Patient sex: F
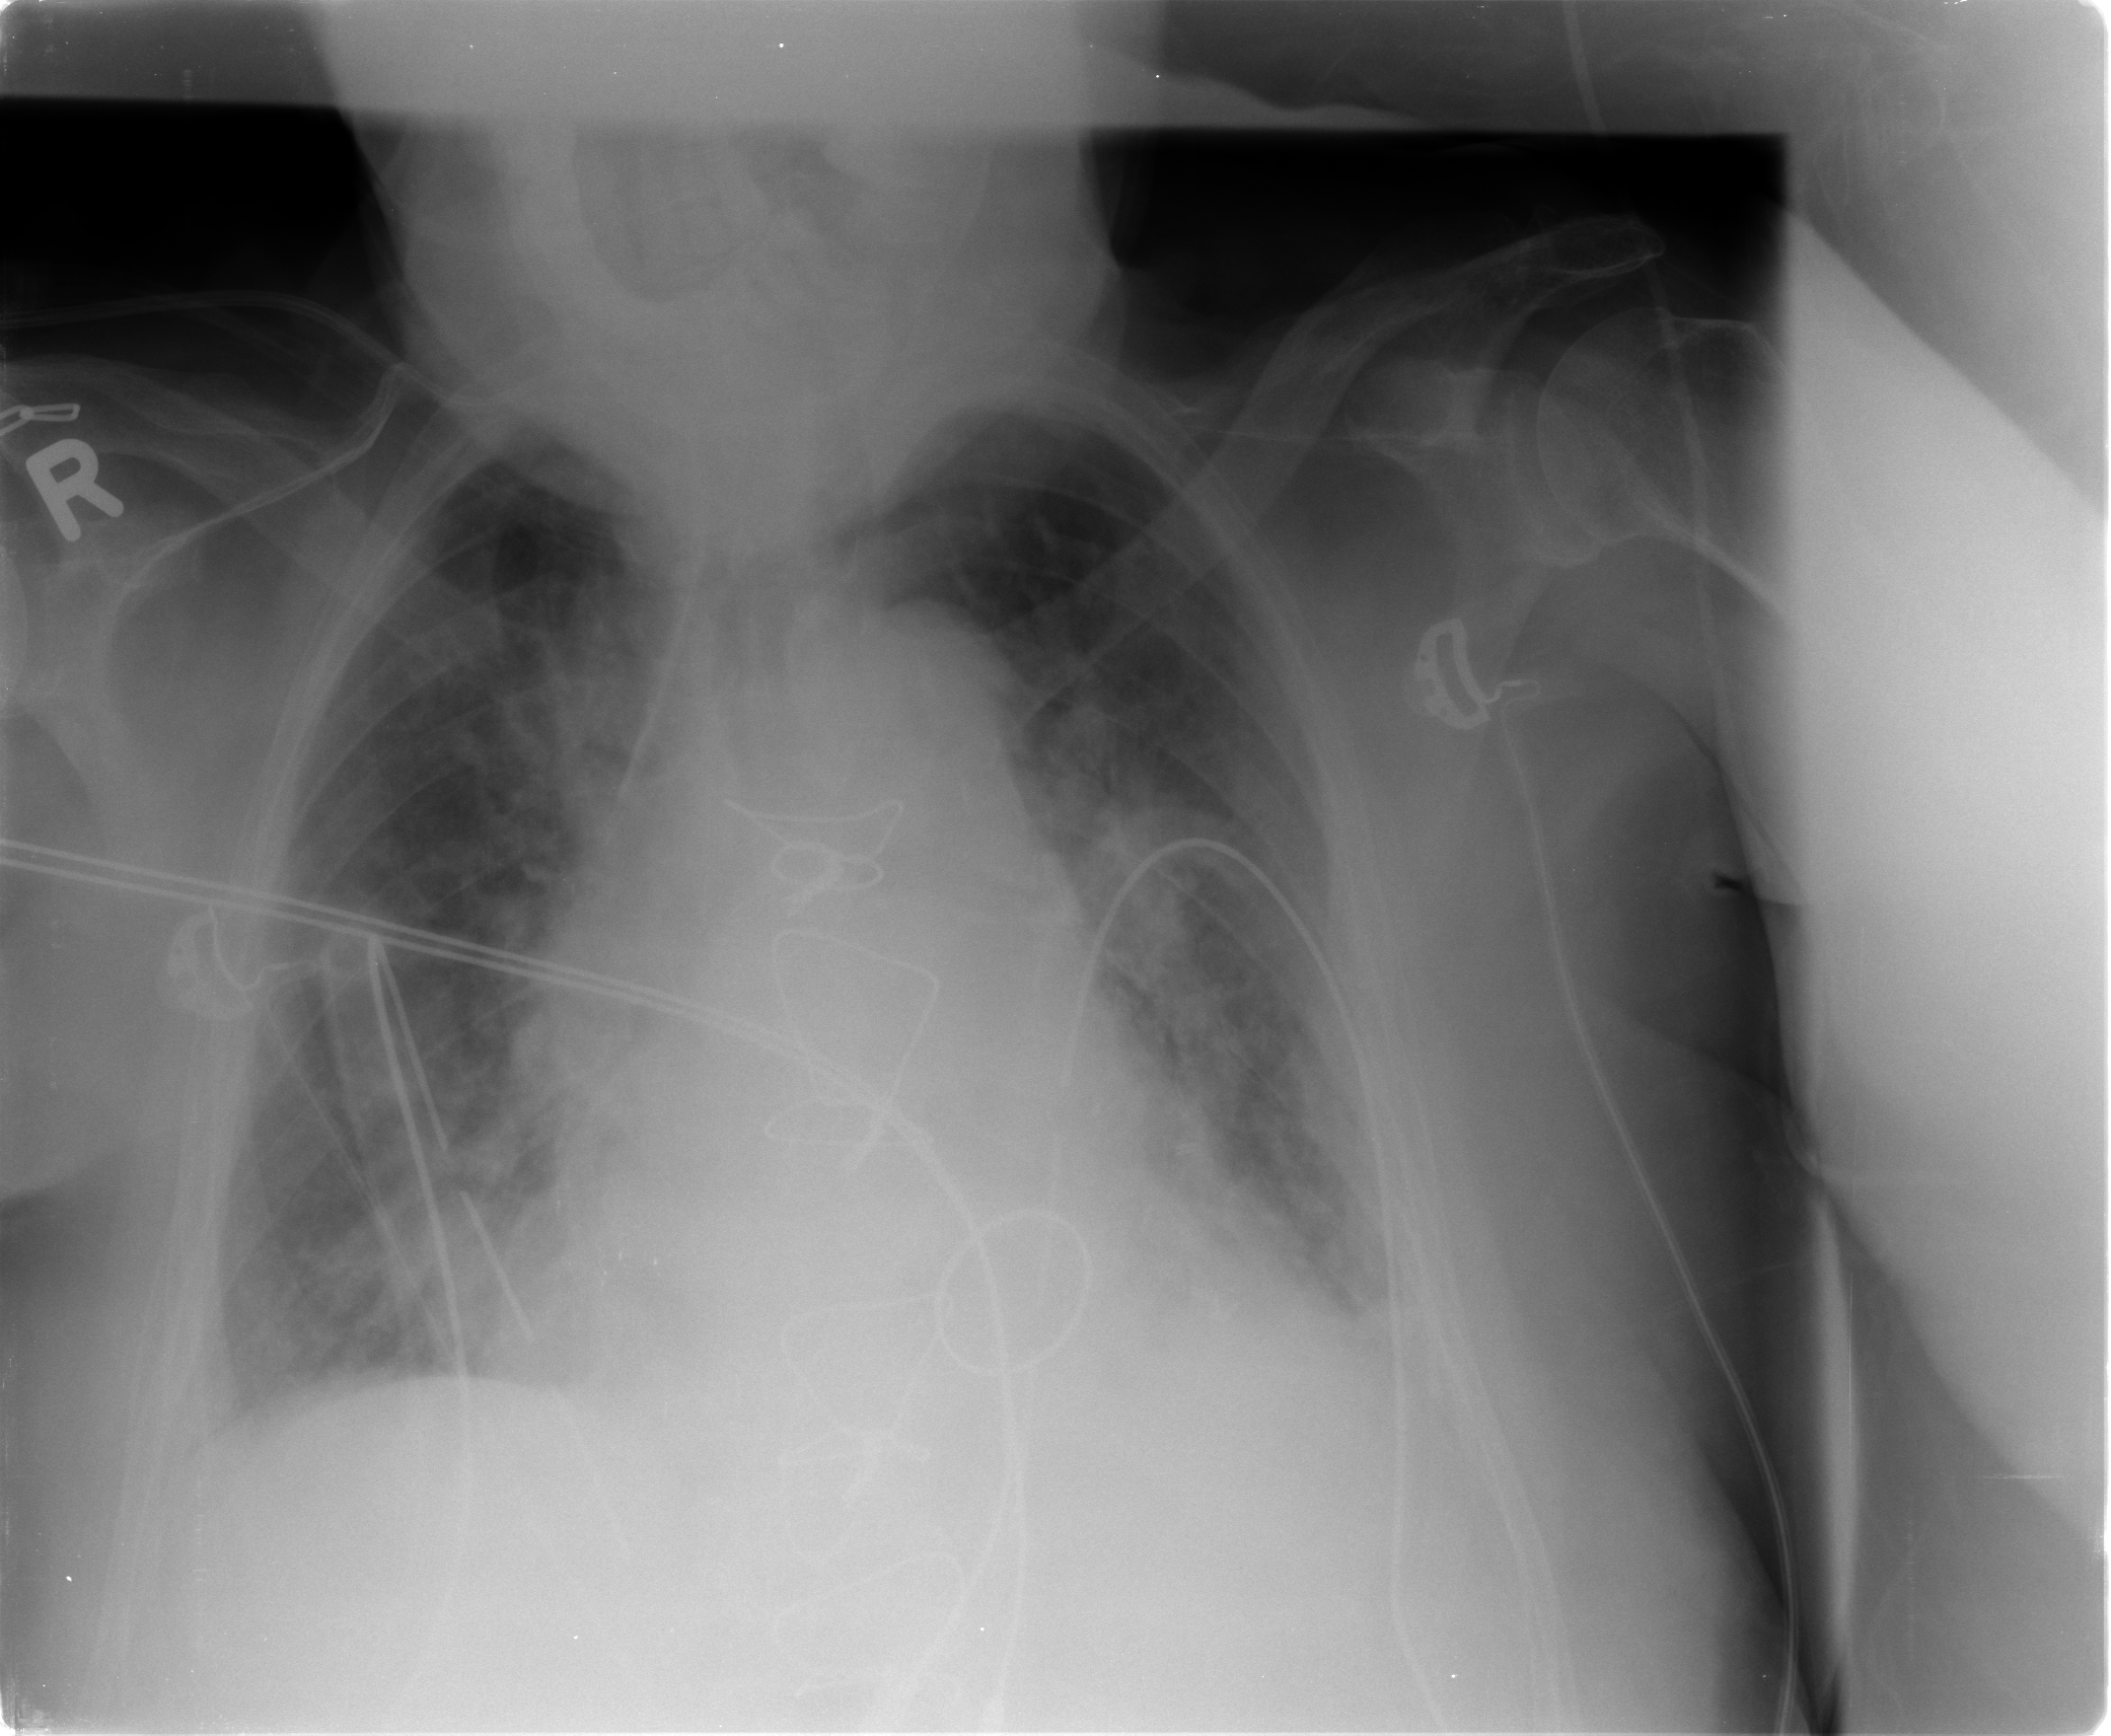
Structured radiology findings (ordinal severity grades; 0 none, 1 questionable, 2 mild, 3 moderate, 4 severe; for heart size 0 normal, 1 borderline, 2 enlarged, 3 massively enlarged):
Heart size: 2
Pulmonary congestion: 2
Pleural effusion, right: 2
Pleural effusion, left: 1
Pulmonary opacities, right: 2
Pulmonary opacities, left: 2
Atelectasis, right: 0
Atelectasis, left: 0